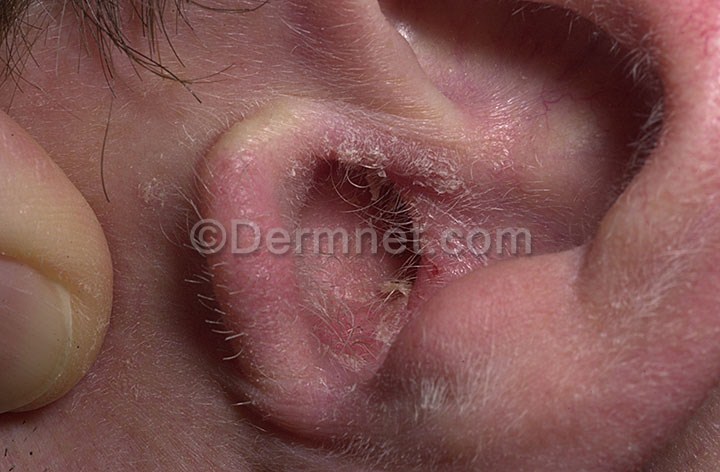
Disease: Psoriasis pictures Lichen Planus and related diseases